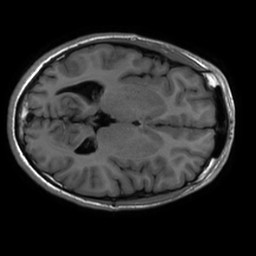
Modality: inplaneT1
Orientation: axial
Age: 19
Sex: male
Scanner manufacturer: ge
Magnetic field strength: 3 T
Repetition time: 2.297 s
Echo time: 0.02273 s